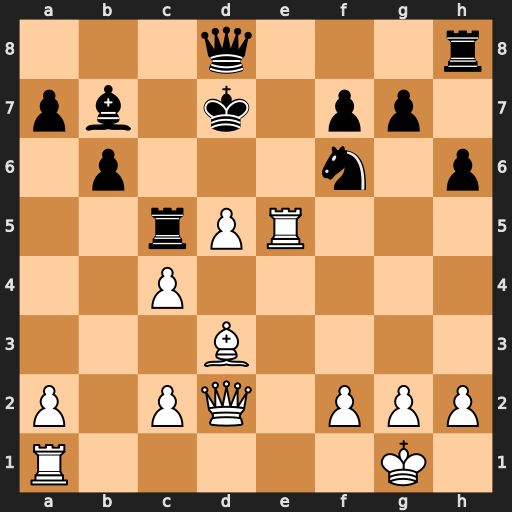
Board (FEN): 3q3r/pb1k1pp1/1p3n1p/2rPR3/2P5/3B4/P1PQ1PPP/R5K1
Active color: w
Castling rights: -
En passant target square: -
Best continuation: Bf5+ Kc7 Qf4 Kb8 Re8+ Ka8 Rxd8+